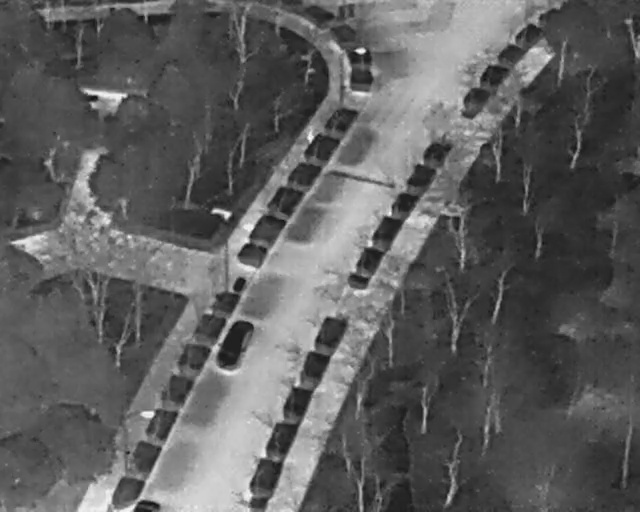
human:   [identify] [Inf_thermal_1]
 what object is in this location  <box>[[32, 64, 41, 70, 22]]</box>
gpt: <ref>1 medium car at the center</ref>

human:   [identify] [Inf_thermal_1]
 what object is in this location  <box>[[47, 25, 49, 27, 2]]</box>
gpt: <ref>1 medium person at the top</ref>

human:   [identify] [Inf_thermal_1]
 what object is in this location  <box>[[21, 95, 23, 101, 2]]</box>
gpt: <ref>1 small car at the bottom left</ref>